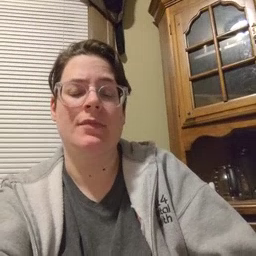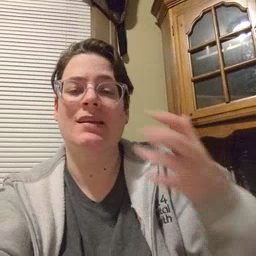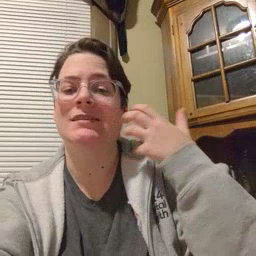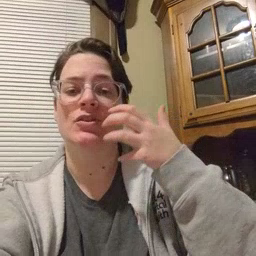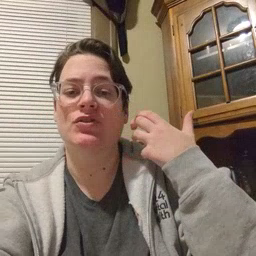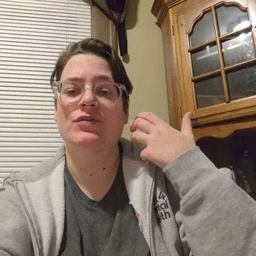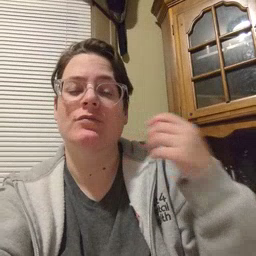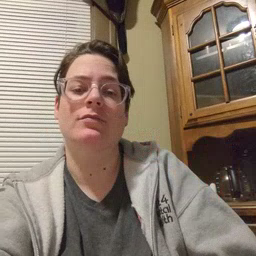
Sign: tiger